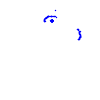
Particle: kaon